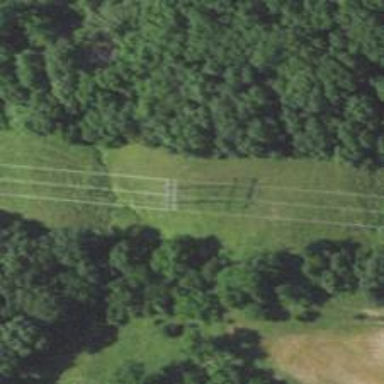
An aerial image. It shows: H-frame designed tower for power lines.